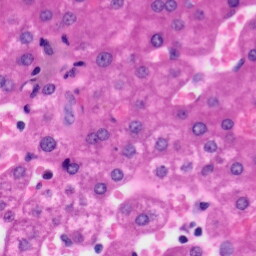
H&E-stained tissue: Liver